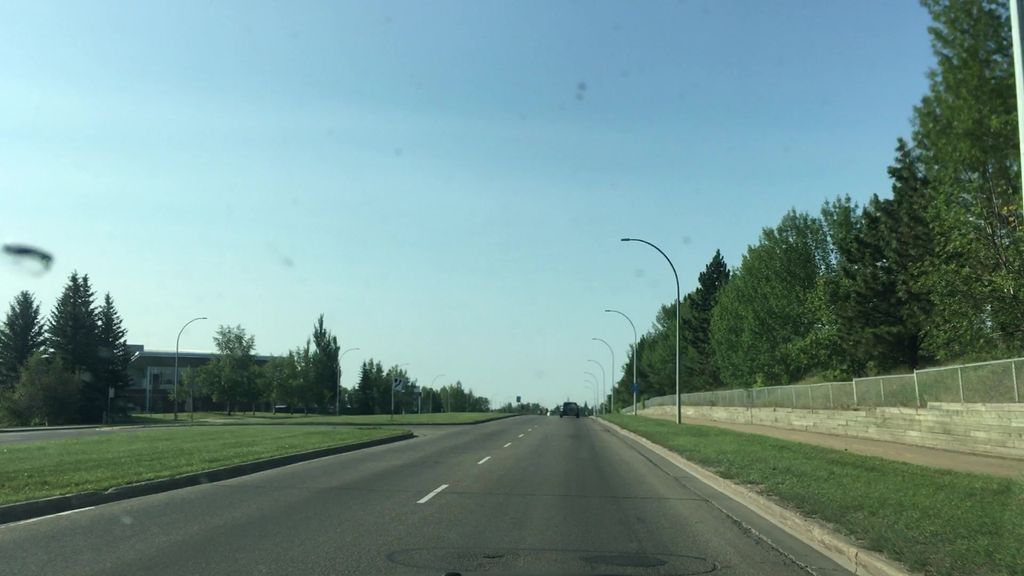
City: edmonton